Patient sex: F
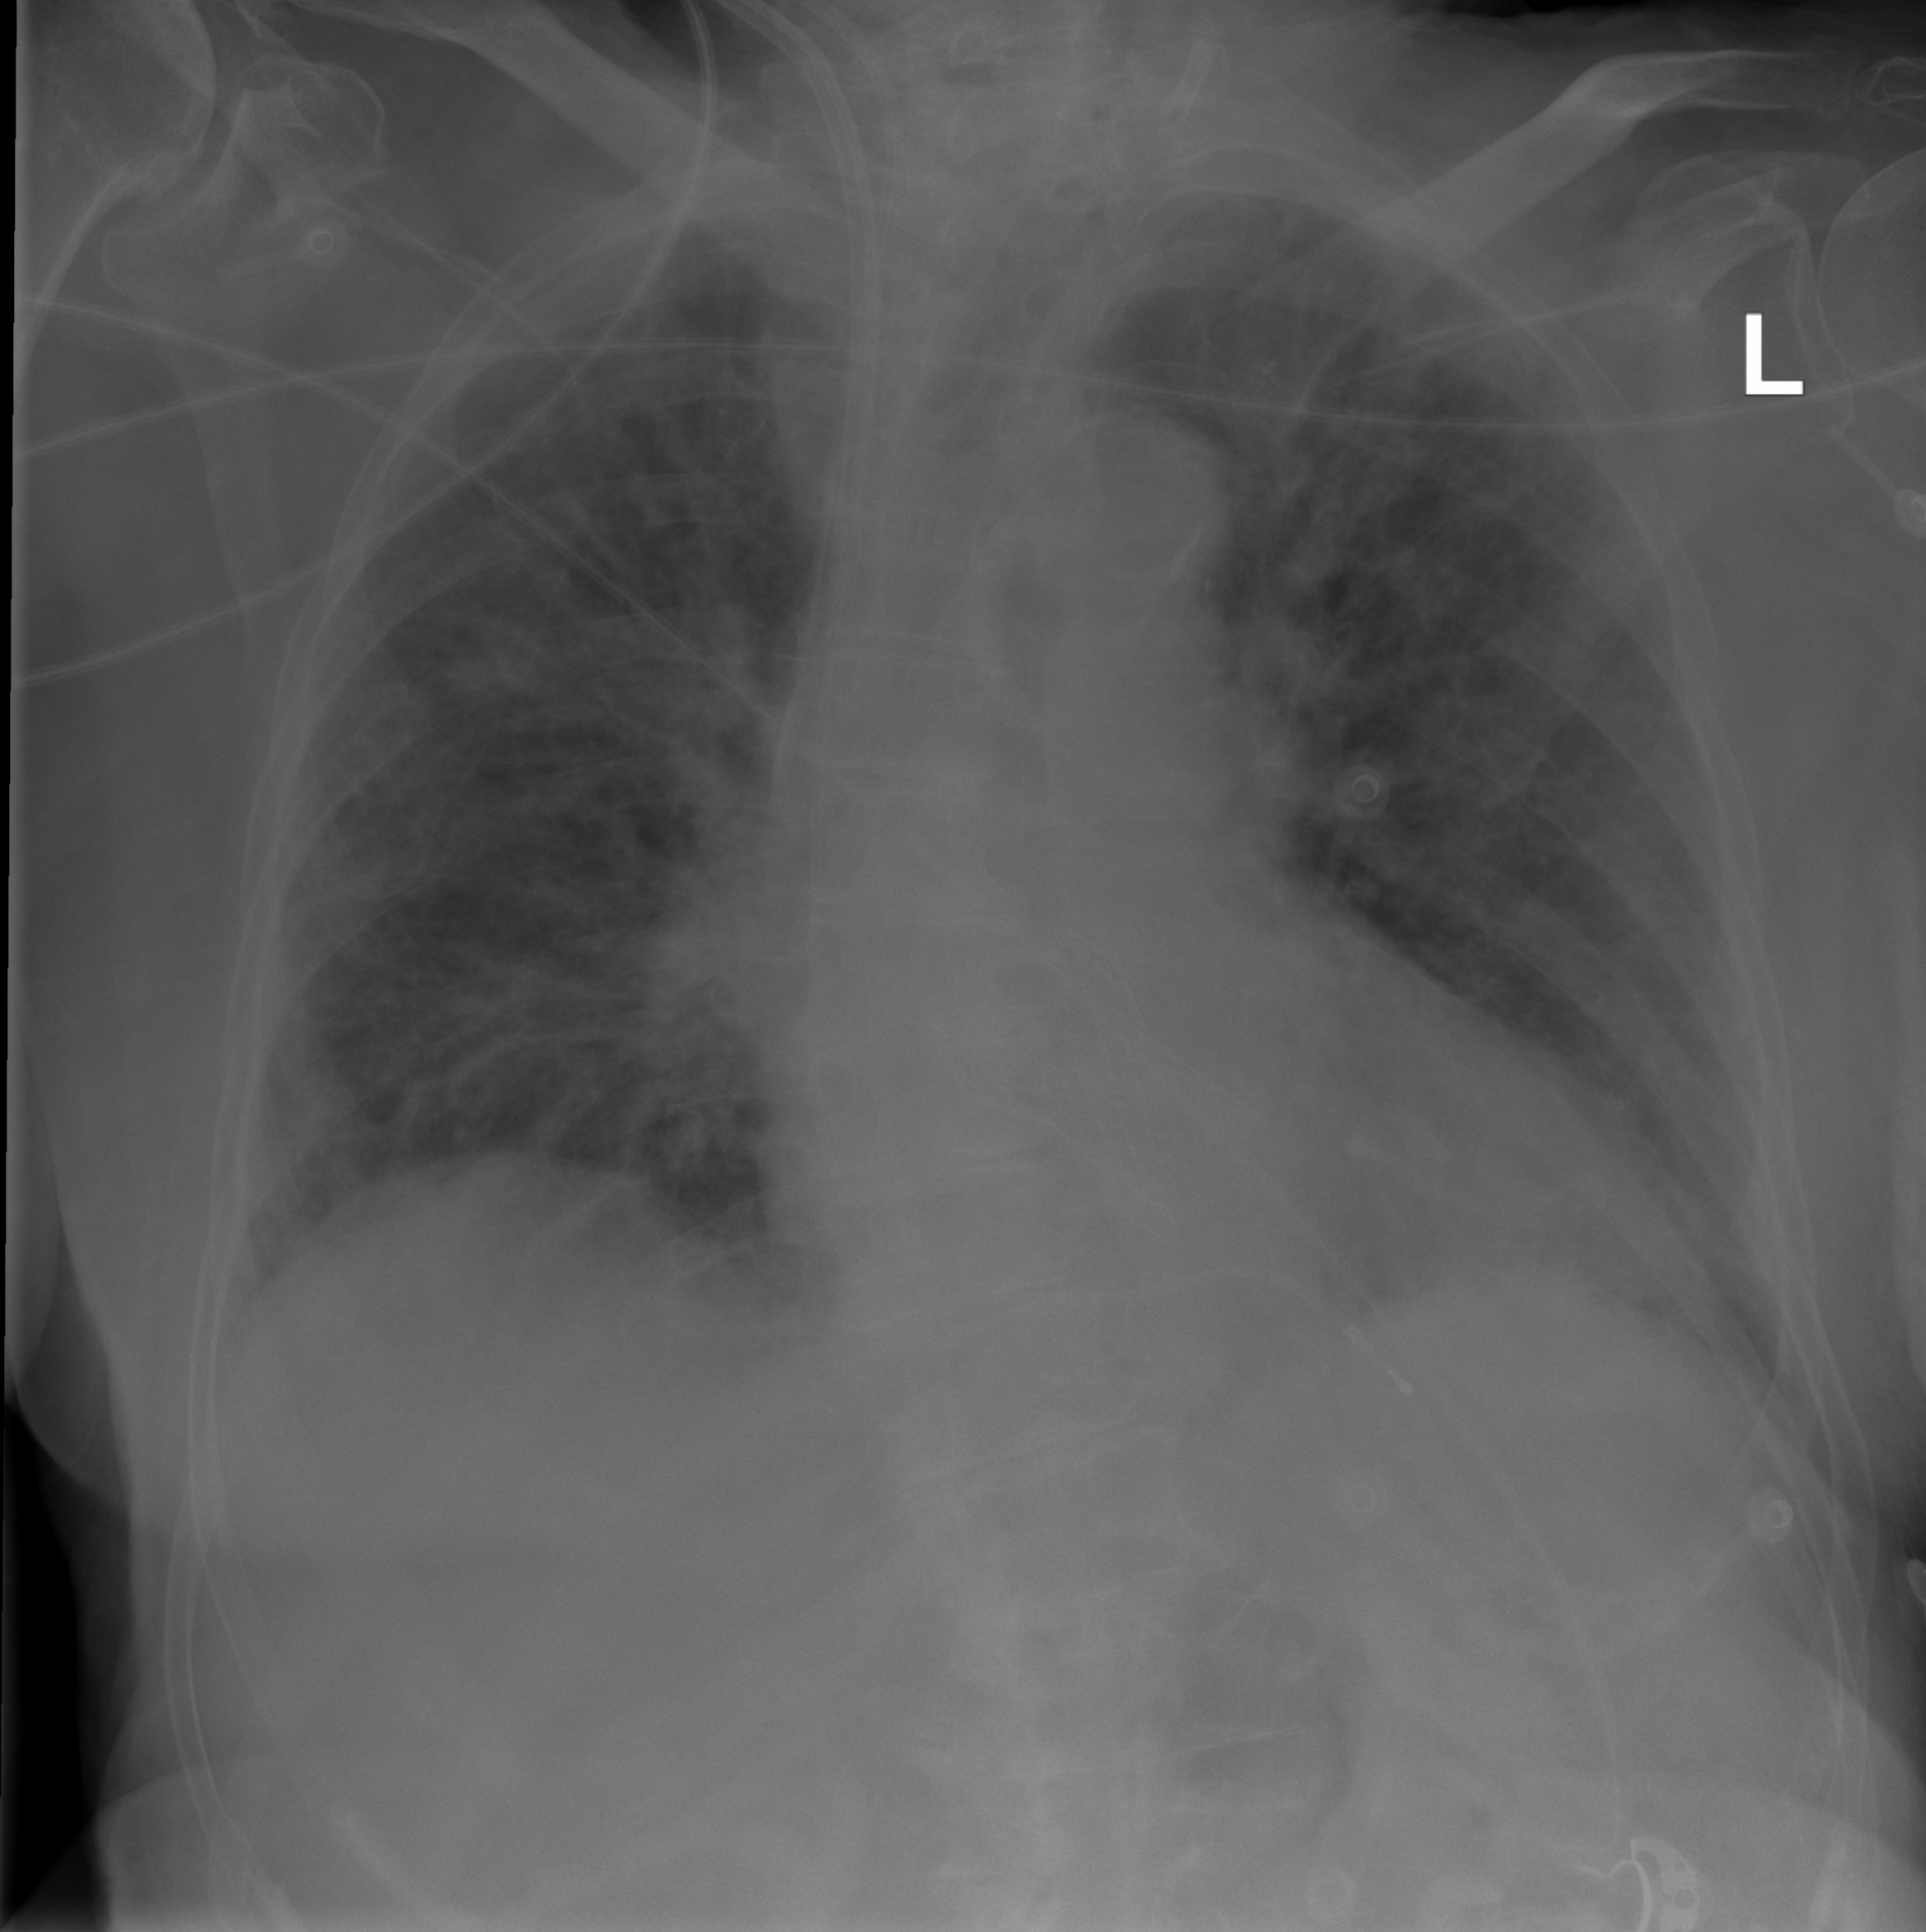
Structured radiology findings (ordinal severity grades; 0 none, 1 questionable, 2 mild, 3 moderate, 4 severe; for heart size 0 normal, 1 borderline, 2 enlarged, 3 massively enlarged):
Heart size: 1
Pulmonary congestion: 2
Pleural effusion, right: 0
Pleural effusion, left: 0
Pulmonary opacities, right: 2
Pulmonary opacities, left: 2
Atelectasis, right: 0
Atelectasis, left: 0